Question: I'm creating a theme for Tumblr and locally everything works fine. Yet when I paste the code into the Tumblr editor and preview it on the site a blank space appears on the top of the page. I've looked through the css and cannot figure out why it's appearing. Any ideas I've tried everything.
Tumblr address is <URL> password for it is WIP
Screenshot of the problem:

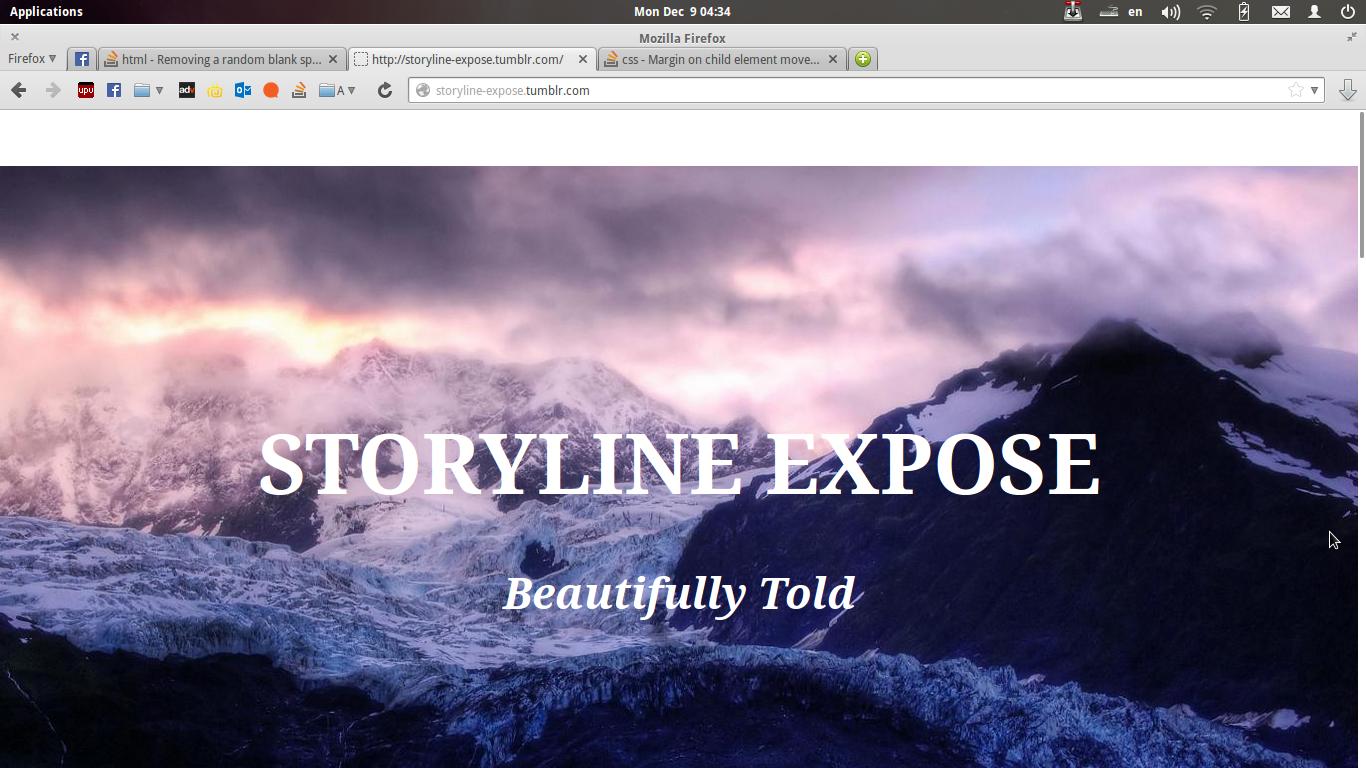
Answer: Add 'margin-top:0' to '.blogTitle'